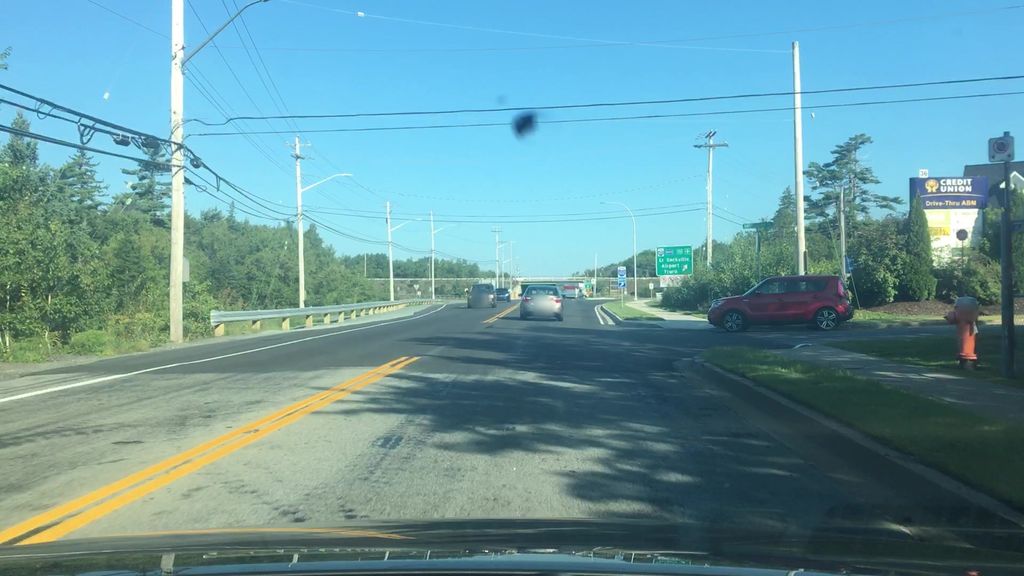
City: halifax